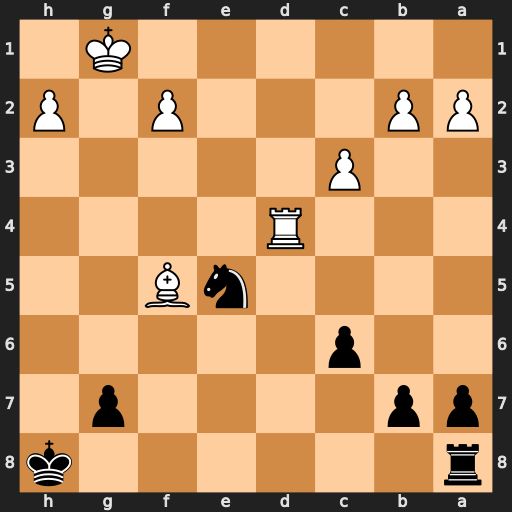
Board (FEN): r6k/pp4p1/2p5/4nB2/3R4/2P5/PP3P1P/6K1
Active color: b
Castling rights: -
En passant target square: -
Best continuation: Nf3+ Kf1 Nxd4